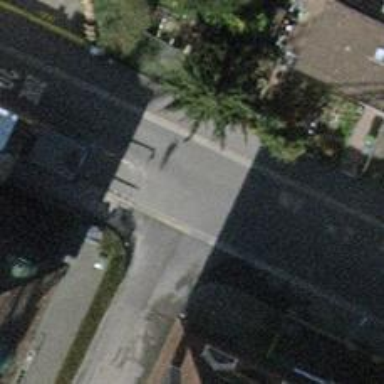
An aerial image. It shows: Residential road with asphalt surface. Both sides have sidewalks.